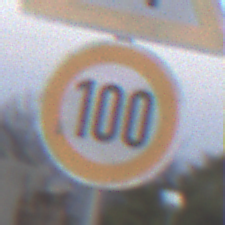
Verkehrszeichen: Geschwindigkeit100
Zusatzzeichen oben: VerengteFahrbahn
Umgebung: Outdoor, Suburban
Tageszeit: SunriseSunset
Wetter: Clear
Licht: Natural
Jahreszeit: NotSpecified
Kontrast: LowContrast